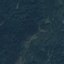
Land use / land cover: Forest